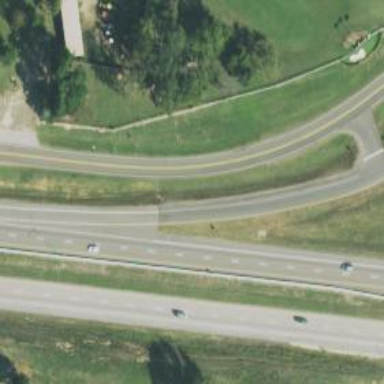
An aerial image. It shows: Unclassified road with asphalt surface and frontage road.